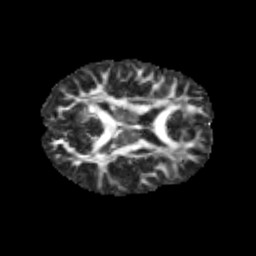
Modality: FA
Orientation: axial
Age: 12
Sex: male
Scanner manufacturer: siemens
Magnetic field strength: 3 T
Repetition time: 3.8 s
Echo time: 0.07 s